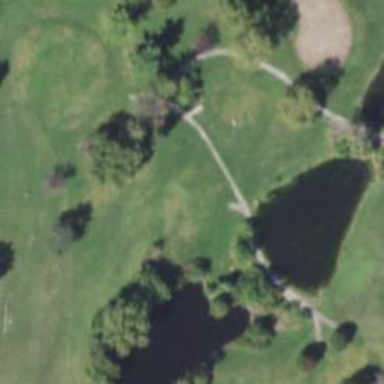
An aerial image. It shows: Pathway for golfing.